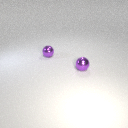
small purple metal sphere to the right of small purple metal sphere